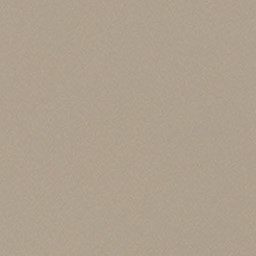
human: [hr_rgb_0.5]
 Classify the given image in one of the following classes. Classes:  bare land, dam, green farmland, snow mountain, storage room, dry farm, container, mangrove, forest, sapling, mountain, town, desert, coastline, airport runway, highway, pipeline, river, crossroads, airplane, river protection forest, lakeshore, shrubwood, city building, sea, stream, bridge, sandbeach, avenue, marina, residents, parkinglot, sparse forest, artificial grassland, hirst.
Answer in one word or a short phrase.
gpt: desert